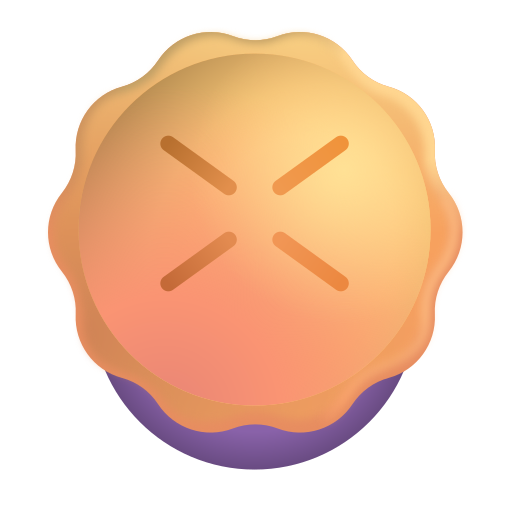
pie color